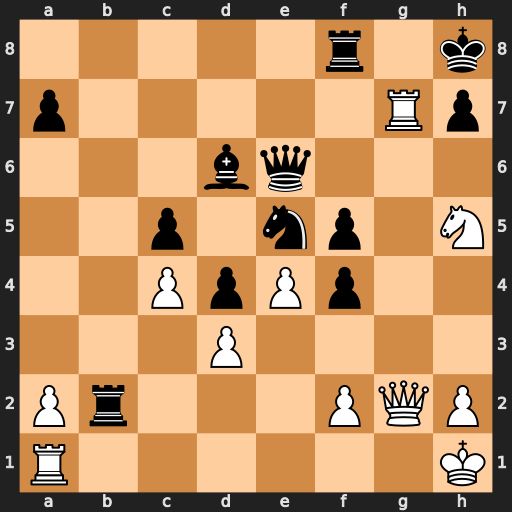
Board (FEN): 5r1k/p5Rp/3bq3/2p1np1N/2PpPp2/3P4/Pr3PQP/R6K
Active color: w
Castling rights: -
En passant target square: -
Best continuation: Rxh7+ Kxh7 Qg7#